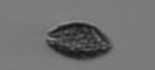
Label: Pseudochattonella_farcimen